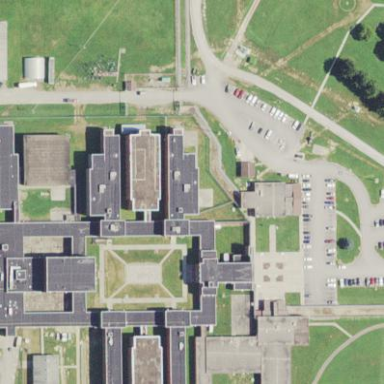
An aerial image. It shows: Prison.